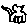
Label: cat